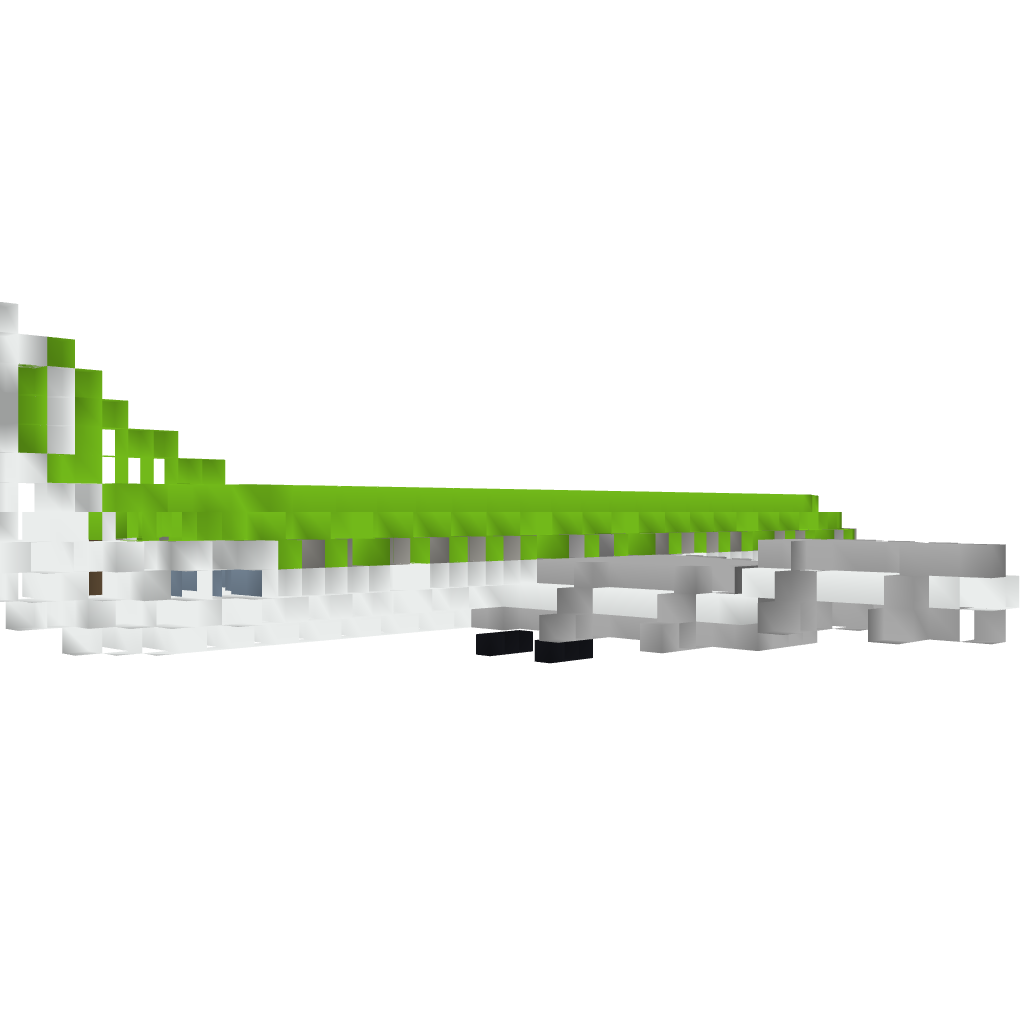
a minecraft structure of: Airplane (Airbus A310) 1.6.2